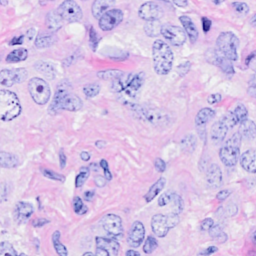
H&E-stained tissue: Breast